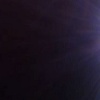
Label: space